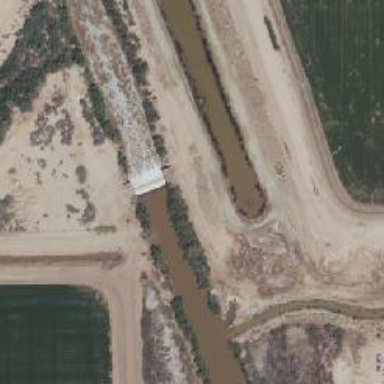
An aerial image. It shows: Dam across waterway.